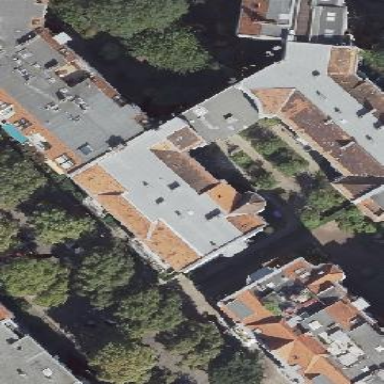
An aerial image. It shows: Unique apartment building with double saltbox roof shape.